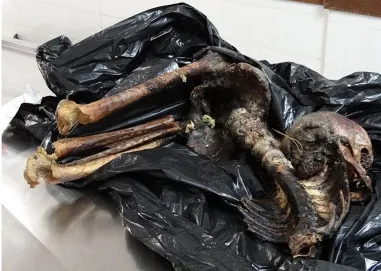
All human remains found at the scene and brought to the forensic medicine facility of Curitiba, Brazil, including a partial backbone, ribs, femur, tibia, and skull (A).
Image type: medical_photograph (other_medical_photograph)